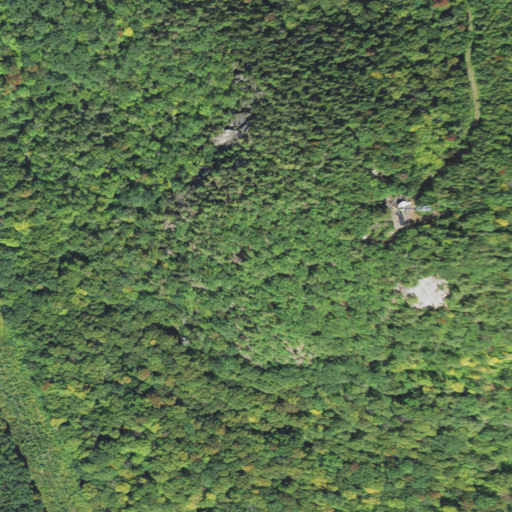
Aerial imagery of cliff(s) in New Hampshire named Russell Crag containing evergreen forest, mixed forest, deciduous forest, and shrub